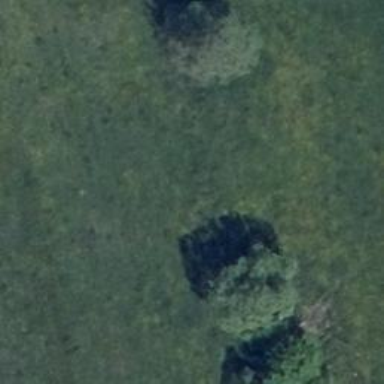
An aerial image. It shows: Single tag "natural: tree."